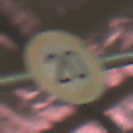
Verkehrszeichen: Geschwindigkeit20
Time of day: MorningAfternoon
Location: Roofed (Special)
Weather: NotSpecified
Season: NotSpecified
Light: Artificial